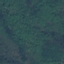
Label: Forest